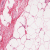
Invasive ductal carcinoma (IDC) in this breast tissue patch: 0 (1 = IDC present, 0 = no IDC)